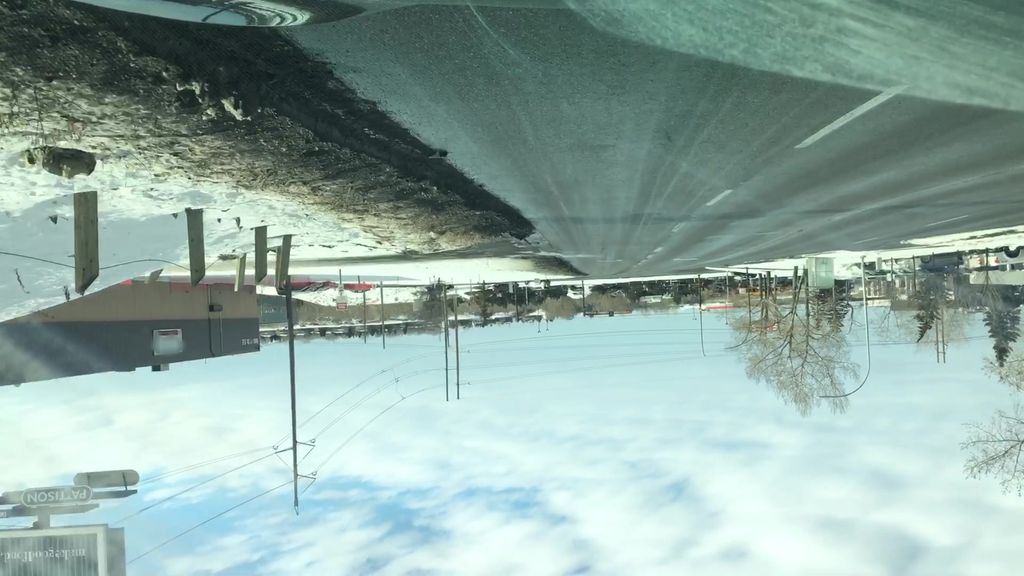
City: calgary